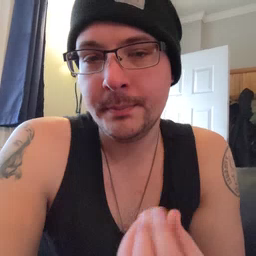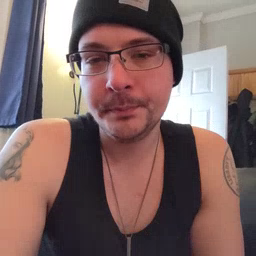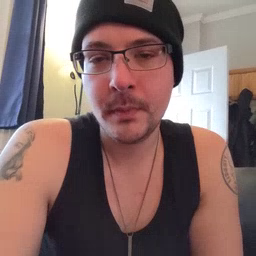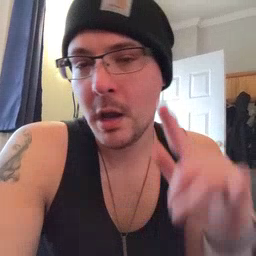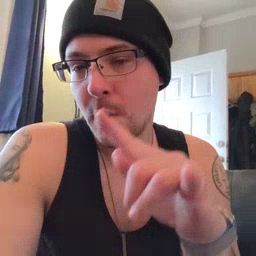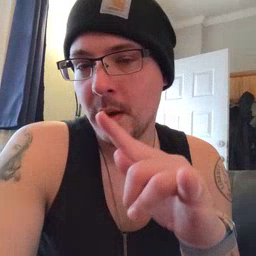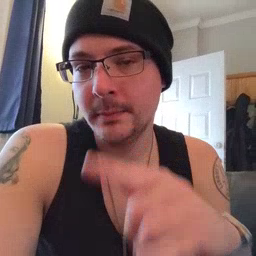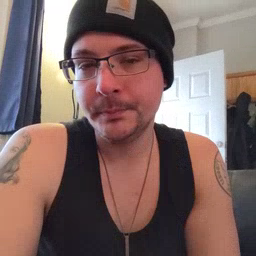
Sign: airplane